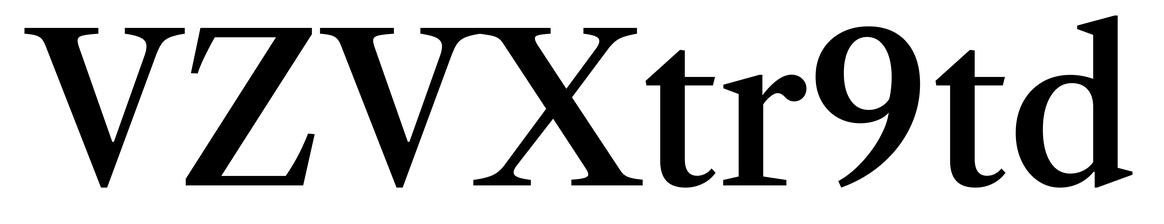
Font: LibreCaslonText_Medium